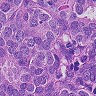
Metastatic tissue present: yes